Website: walmart
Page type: review-order
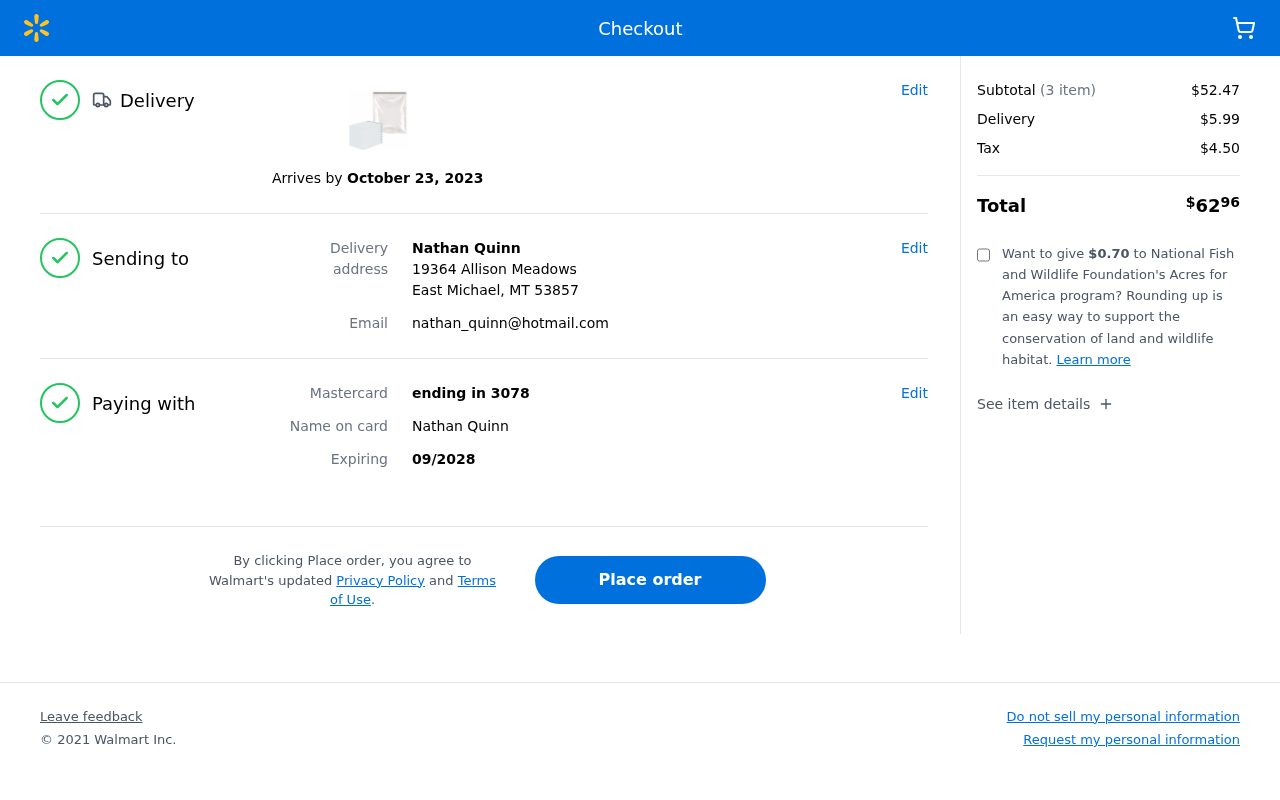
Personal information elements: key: PII_CARD_LAST4
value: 3078
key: PII_CARD_NAME
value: Nathan Quinn
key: PII_CARD_TYPE
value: Mastercard
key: PII_CITY_STATE_ZIP
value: East Michael, MT 53857
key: PII_EMAIL
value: nathan_quinn@hotmail.com
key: PII_FULLNAME
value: Nathan Quinn
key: PII_STREET
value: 19364 Allison Meadows
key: PII_FIRSTNAME
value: Nathan
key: PII_LASTNAME
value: Quinn
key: PII_FULLNAME2
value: Nathan Quinn
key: PII_FULLNAME3
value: Nathan Quinn
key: PII_FIRSTNAME2
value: Nathan
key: PII_FIRSTNAME3
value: Nathan
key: PII_LASTNAME2
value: Quinn
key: PII_LASTNAME3
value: Quinn
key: PII_FIRSTNAME_DERIVED
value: Nathan
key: PII_LASTNAME_DERIVED
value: Quinn
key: PII_FULLNAME_DERIVED
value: Nathan Quinn
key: PII_NAME_FULL_DERIVED
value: Nathan Quinn
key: PII_CARD_EXPIRY
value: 09/2028
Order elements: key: ORDER_DELIVERY_DATE
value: October 23, 2023
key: ORDER_NUM_ITEMS
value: (3 item)
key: ORDER_SUBTOTAL
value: $52.47
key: ORDER_SHIPPING_COST
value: $5.99
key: ORDER_TAX
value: $4.50
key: ORDER_TOTAL
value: $6296
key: ORDER_DONATION
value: $0.70